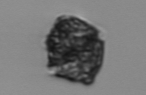
Label: Kryptoperidinium_triquetrum